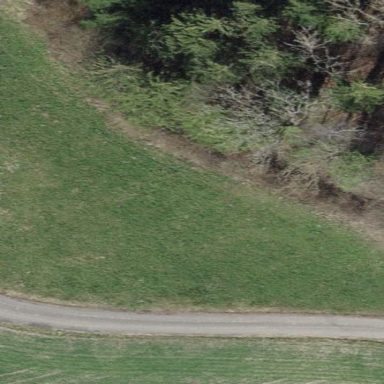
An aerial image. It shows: Area covered with grass.